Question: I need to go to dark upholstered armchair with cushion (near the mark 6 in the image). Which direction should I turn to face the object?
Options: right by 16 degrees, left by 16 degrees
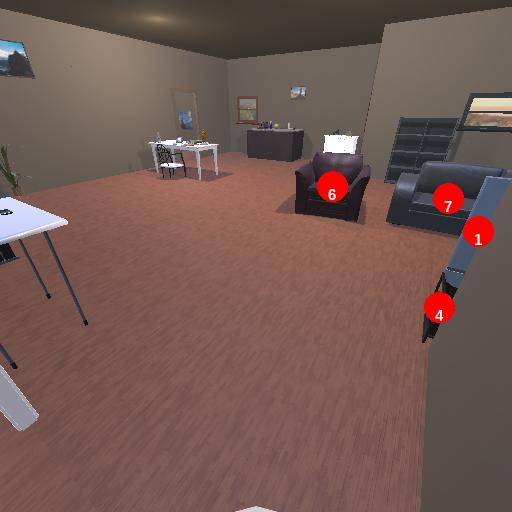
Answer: right by 16 degrees